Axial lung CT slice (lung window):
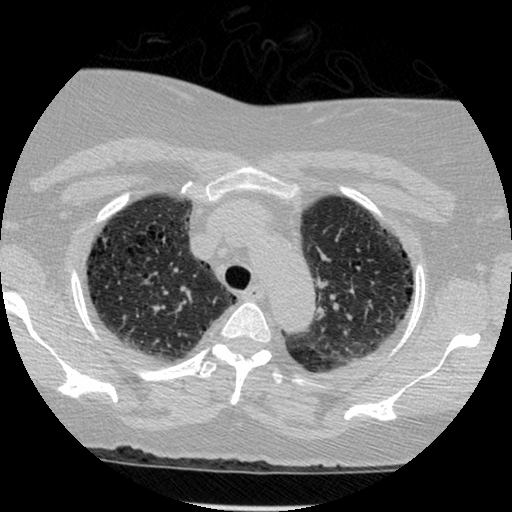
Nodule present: no